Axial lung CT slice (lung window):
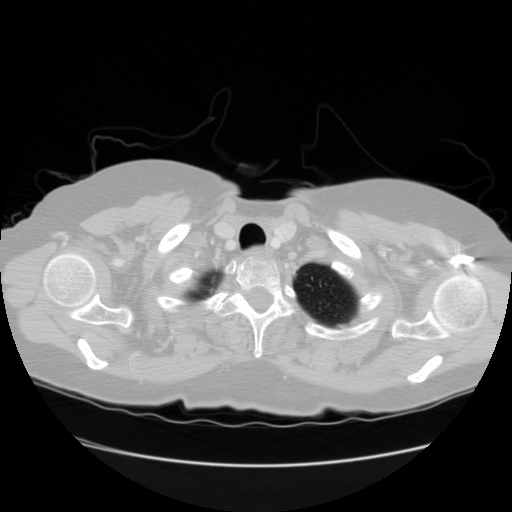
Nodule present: no